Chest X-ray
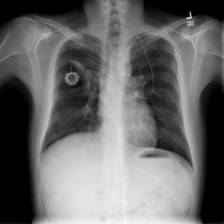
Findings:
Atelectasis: negative
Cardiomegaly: negative
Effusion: negative
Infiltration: negative
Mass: negative
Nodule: negative
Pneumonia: negative
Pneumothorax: negative
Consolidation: negative
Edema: negative
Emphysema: negative
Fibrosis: negative
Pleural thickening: negative
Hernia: negative